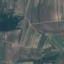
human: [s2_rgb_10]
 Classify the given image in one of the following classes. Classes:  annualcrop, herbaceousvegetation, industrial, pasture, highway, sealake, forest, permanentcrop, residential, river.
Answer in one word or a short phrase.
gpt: PermanentCrop